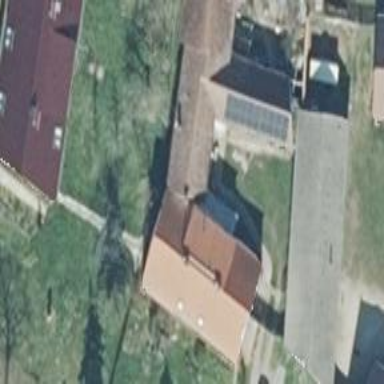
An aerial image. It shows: Barn.